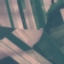
Land use / land cover: AnnualCrop